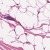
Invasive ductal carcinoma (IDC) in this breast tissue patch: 0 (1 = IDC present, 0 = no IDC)